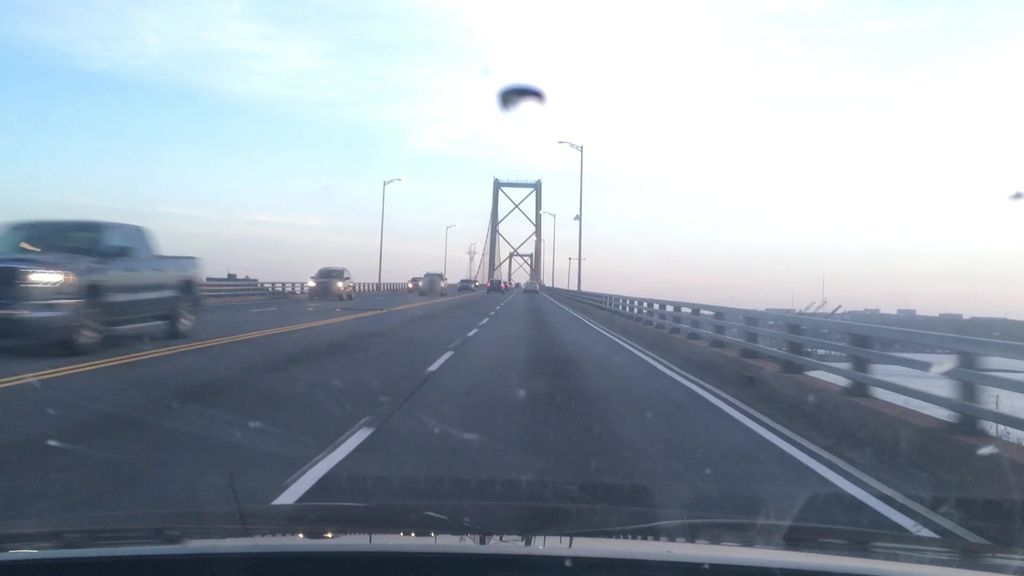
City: halifax